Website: bh-photo
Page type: billing-address
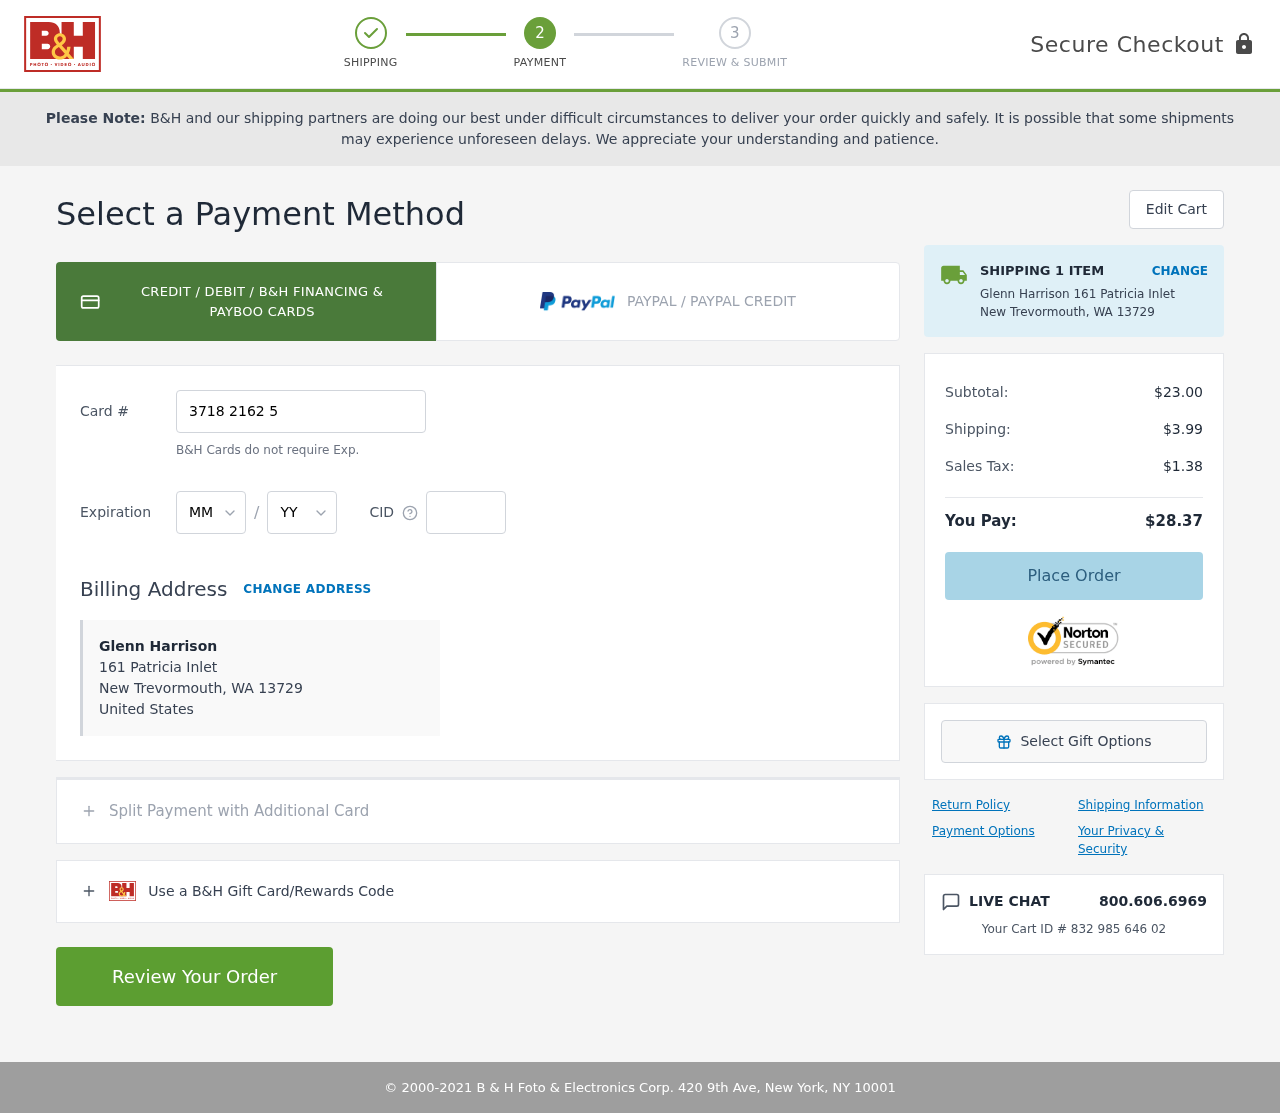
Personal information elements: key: PII_CARD_CVV
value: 5058
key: PII_CARD_EXPIRY_MONTH
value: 11
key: PII_CARD_EXPIRY_YEAR
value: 30
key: PII_CARD_NUMBER
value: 3718 2162 5266 481
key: PII_CITY
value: New Trevormouth
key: PII_COUNTRY
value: United States
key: PII_FULLNAME
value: Glenn Harrison
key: PII_POSTCODE
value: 13729
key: PII_STATE_ABBR
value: WA
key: PII_STREET
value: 161 Patricia Inlet
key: PII_FULLNAME2
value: Glenn Harrison
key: PII_STREET2
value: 161 Patricia Inlet
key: PII_CITY_STATE_ZIP2
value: New Trevormouth, WA
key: PII_POSTCODE2
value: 13729
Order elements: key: ORDER_NUM_ITEMS
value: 1
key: ORDER_SUBTOTAL
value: $23.00
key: ORDER_SHIPPING_COST
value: $3.99
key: ORDER_TAX
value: $1.38
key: ORDER_TOTAL
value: $28.37
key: ORDER_ID
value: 832 985 646 02